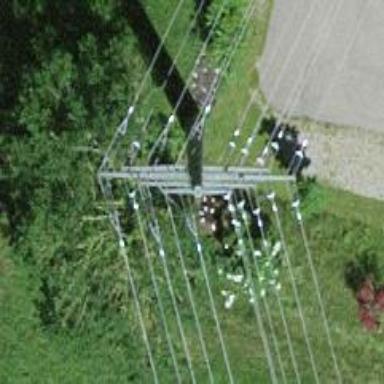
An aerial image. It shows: Power line in the image.